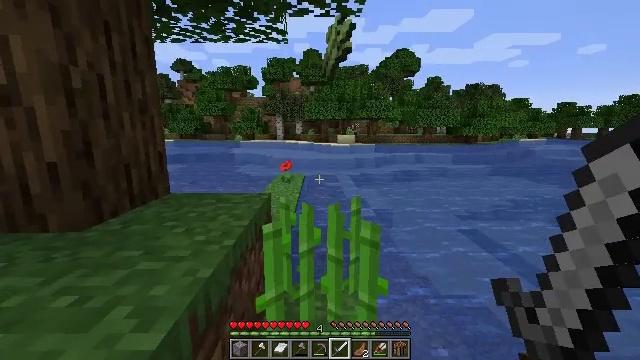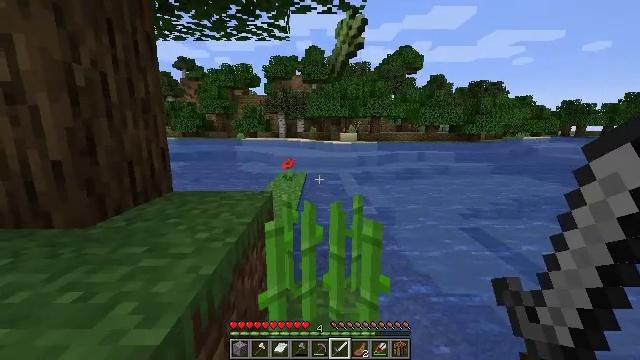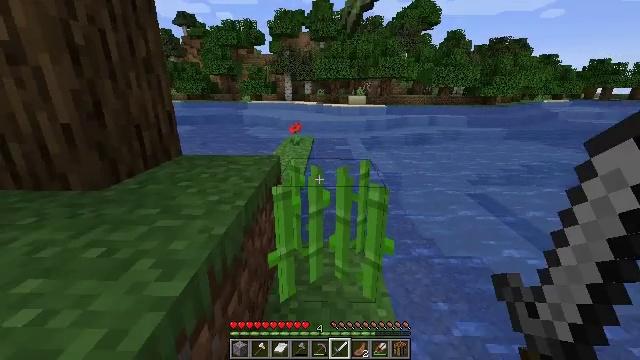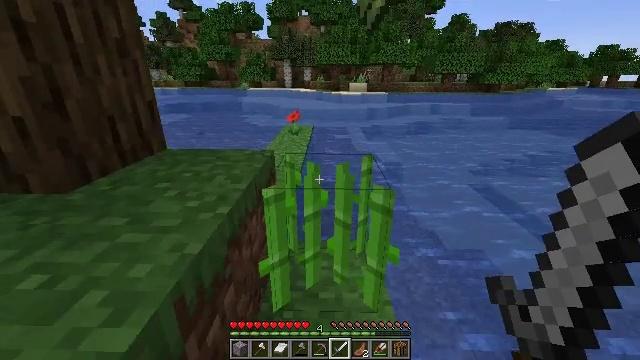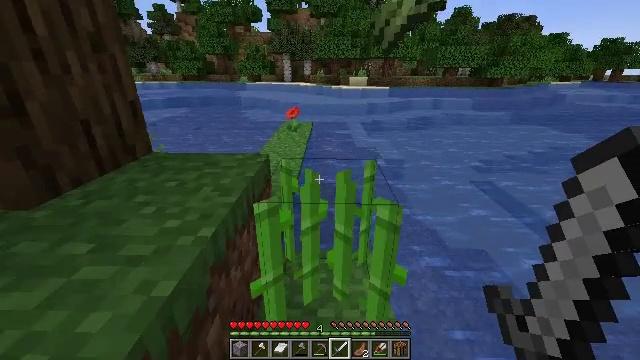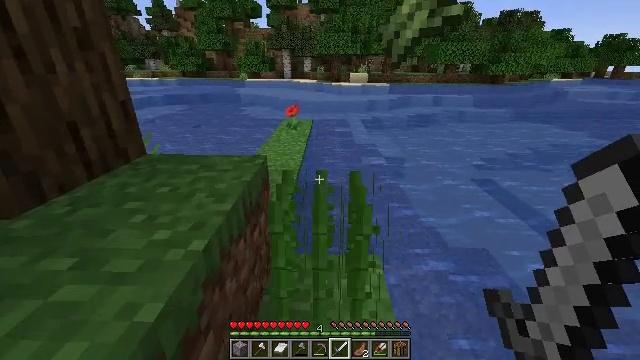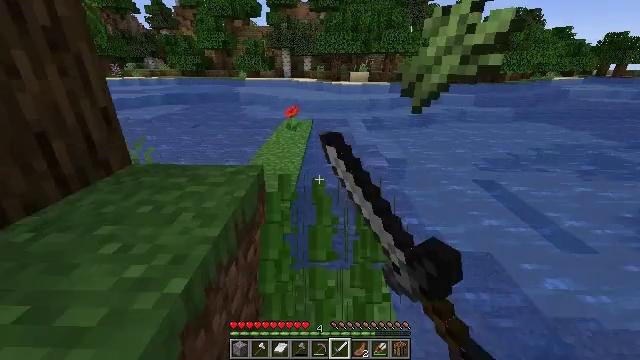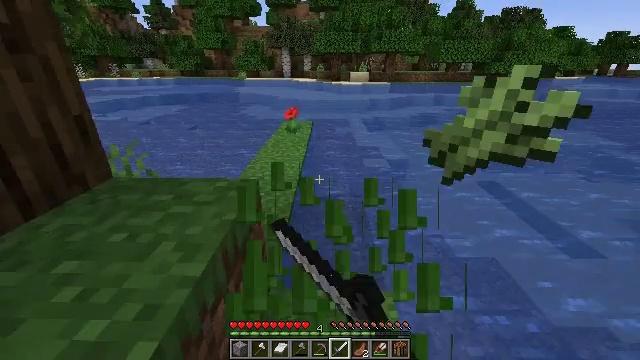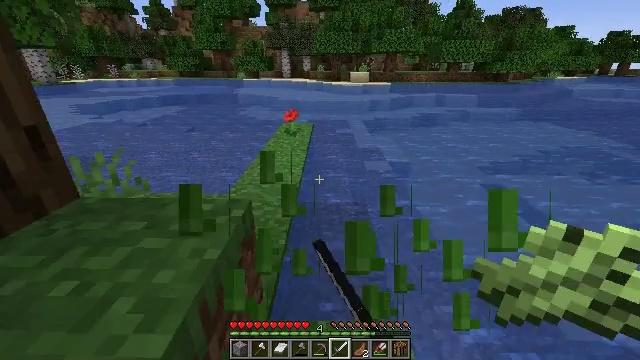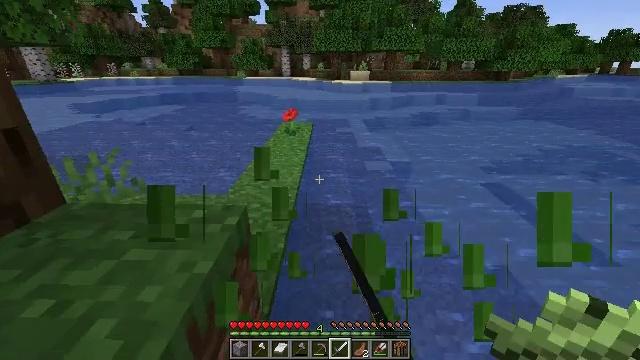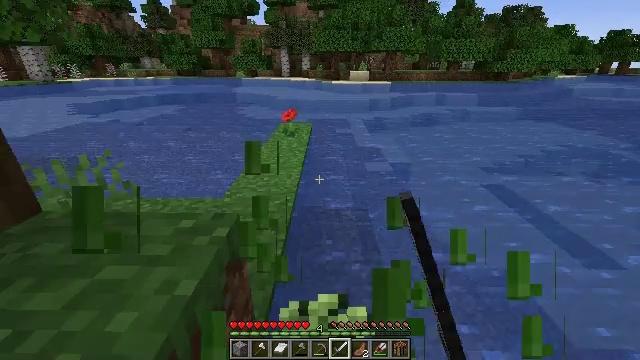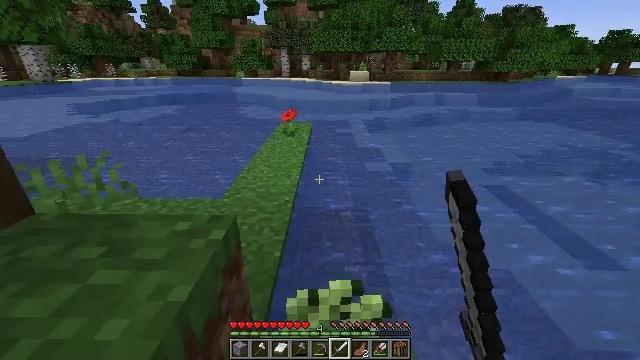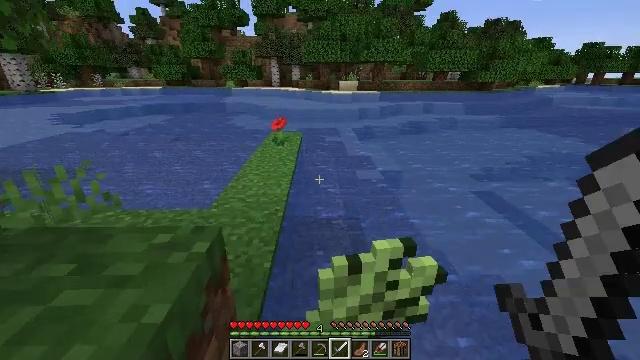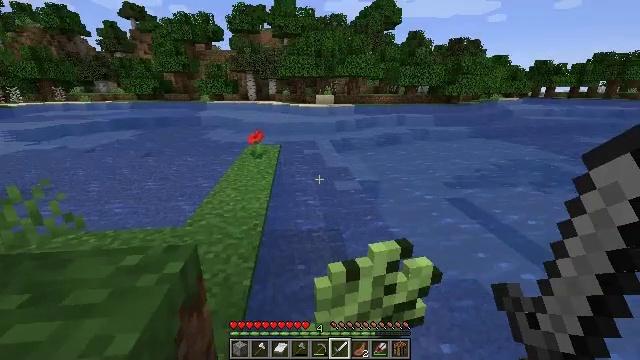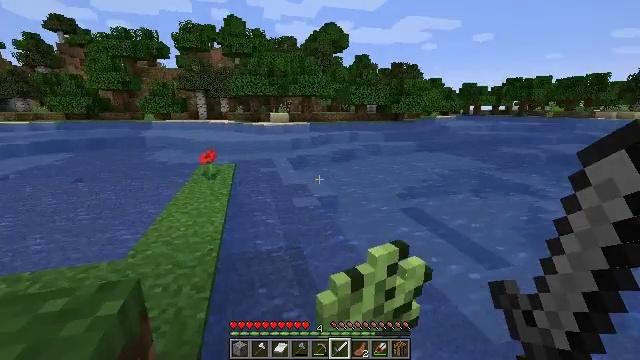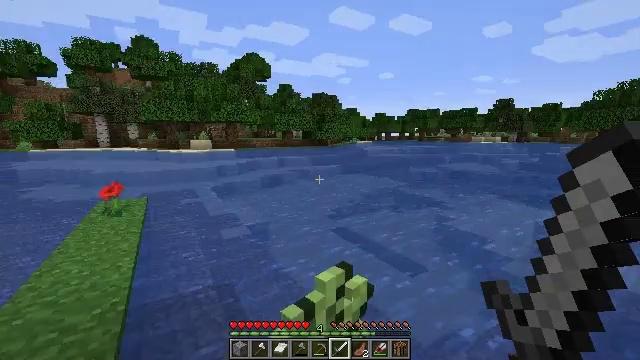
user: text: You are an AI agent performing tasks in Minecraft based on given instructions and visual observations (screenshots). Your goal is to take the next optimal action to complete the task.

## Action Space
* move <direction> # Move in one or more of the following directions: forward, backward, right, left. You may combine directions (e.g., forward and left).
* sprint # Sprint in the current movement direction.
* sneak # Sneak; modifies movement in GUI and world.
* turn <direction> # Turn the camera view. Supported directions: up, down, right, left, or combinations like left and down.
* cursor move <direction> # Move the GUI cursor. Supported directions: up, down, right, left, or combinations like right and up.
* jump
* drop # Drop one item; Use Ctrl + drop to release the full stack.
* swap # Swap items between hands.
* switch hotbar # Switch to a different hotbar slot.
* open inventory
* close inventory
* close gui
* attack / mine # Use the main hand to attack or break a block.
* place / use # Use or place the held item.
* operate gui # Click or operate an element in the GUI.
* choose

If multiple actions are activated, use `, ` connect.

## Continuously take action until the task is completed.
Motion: motion action
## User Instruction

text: Gather sugar cane for crafting.
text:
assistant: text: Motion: no_op
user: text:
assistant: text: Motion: move forward, turn left and down
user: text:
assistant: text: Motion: move forward, turn down
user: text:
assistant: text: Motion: move forward, turn down
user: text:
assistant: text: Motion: move forward, attack / mine
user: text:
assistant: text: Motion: move forward, attack / mine
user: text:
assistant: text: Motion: move forward, attack / mine
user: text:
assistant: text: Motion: move forward
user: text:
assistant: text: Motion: no_op
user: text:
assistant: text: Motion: no_op
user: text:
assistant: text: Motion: no_op
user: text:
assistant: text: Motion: turn right and up
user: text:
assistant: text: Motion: turn right and up
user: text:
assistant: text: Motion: turn right and up
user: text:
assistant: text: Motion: turn right and up
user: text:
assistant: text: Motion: move forward, turn right and up
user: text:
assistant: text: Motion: move forward, turn right
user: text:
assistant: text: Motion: move forward, turn right
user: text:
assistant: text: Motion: move forward, turn right and down
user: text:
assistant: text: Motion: move forward, turn right and down
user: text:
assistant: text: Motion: turn right and down
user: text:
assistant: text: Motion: turn right and down
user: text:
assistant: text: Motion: turn right and down
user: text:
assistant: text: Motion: turn right and down
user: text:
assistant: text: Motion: turn right and down
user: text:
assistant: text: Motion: turn right
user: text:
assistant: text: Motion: turn right
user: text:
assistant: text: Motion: move forward, turn right
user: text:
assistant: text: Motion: move forward, turn right and up
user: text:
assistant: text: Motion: move forward, turn right and up